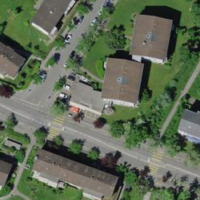
EUNIS habitat code: 55
Species observed at this site:
Leucanthemum vulgare